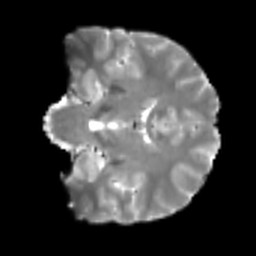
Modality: T2w
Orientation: coronal
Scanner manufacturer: siemens
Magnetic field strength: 3 T
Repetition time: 4 s
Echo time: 0.0594 s